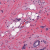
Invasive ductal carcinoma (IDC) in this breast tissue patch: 1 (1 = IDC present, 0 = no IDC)